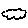
Label: cloud